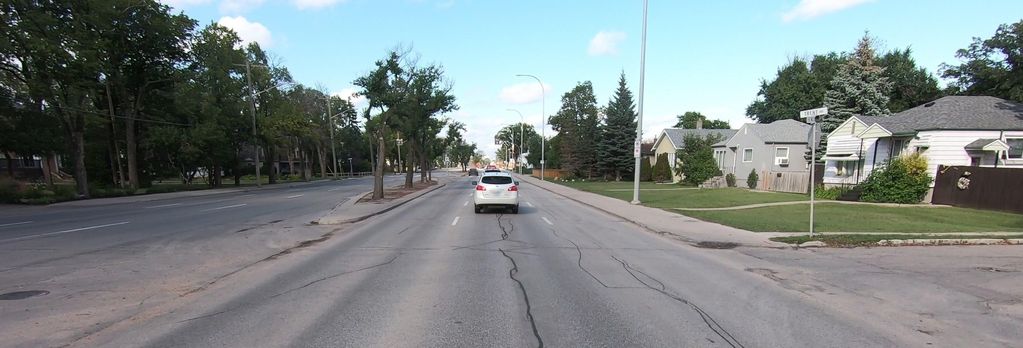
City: winnipeg